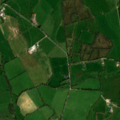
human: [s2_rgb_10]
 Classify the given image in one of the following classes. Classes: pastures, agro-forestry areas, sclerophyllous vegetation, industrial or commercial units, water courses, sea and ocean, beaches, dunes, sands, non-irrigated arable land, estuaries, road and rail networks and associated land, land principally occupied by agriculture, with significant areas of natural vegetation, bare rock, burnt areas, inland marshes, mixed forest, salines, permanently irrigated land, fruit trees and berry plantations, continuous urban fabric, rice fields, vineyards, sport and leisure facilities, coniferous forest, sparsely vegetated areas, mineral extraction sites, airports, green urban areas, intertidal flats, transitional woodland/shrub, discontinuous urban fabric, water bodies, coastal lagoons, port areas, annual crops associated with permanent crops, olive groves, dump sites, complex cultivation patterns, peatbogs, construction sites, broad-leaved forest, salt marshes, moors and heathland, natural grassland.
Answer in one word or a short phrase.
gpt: pastures